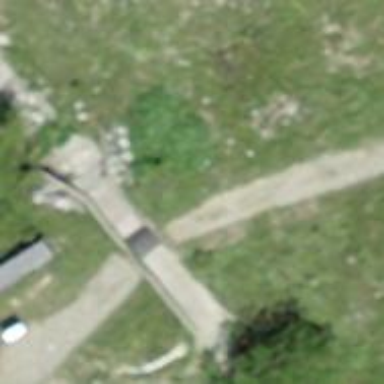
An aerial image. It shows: Culvert tunnel under ditch.